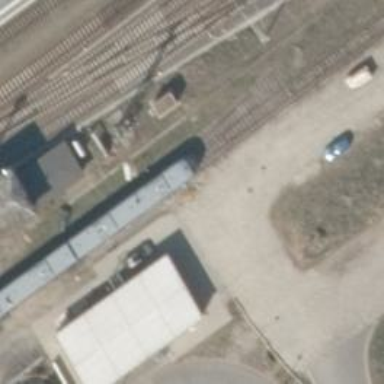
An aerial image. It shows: Unused railway yard.